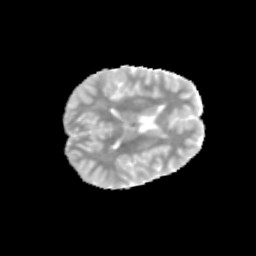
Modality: MD
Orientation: axial
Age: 10
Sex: male
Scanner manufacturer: siemens
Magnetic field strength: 3 T
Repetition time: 3.8 s
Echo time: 0.07 s